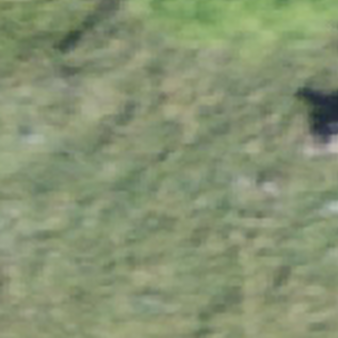
Label: other